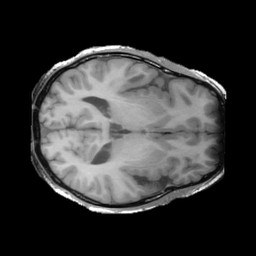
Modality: T1w
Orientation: axial
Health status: ill
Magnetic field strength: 3 T